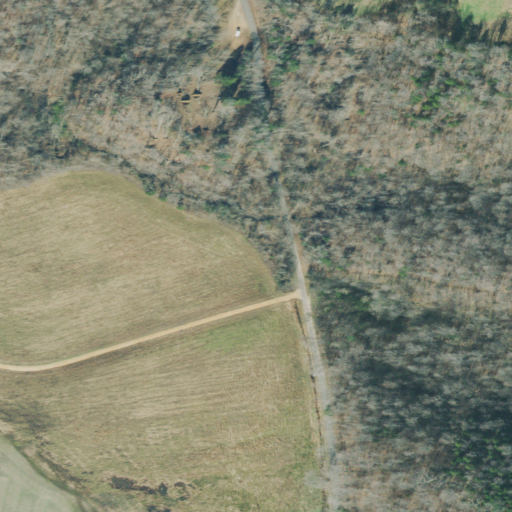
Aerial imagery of valley in Tennessee named Schoolhouse Hollow containing deciduous forest, cultivated crops, open development, mixed forest, pasture, grassland, herbaceous wetlands, low intensity development, and evergreen forest